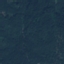
Land use / land cover class: Forest